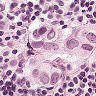
Metastatic tissue present: yes